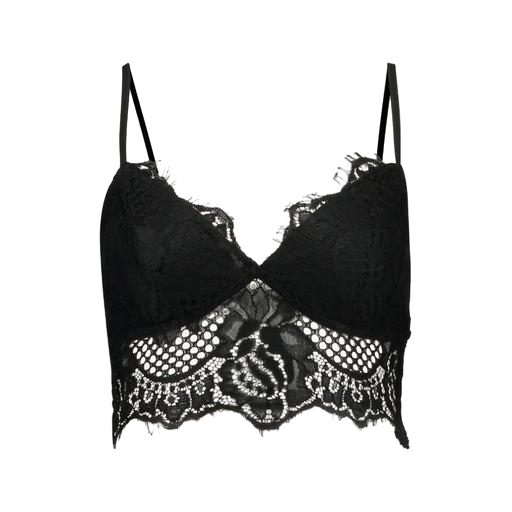
sexy bralette top, black sasha bralet, black crop bralet, white background